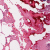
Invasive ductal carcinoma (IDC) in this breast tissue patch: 0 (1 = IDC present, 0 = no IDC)